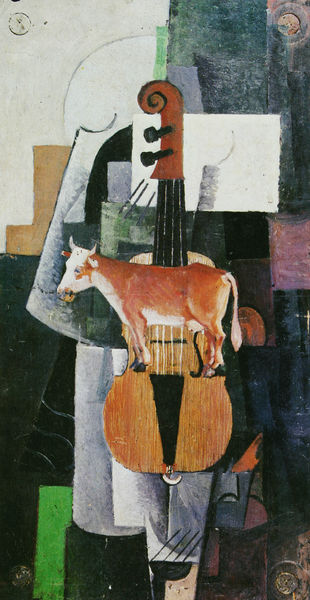
Titel: Alogismus. Kuh und Violine
Künstler: Kasimir Malewitsch
Standort: St. Petersburg
Institution: Russisches Museum
Schlagwörter: blau, gemälde, kopf, mann, weiß, dreieck, grün, kubismus, kubistisch, braun, bunt, grau, holz, kreide, orange, profil, schwarz, türkis, rot, expressionismus, flächig, arm, mensch, bild, instrument, signatur, öl, auge, figur, mantel, bass, gitarre, musik, musiker, rosa, rund, krug, vase, schwanz, orang, bogen, cello, abstrakt, farben, fläche, flächen, modern, farbe, lila, kuh, rind, linien, steg, collage, griff, rechteck, schraffur, heft, bauhaus, ecken, quadrate, geometrisch, bratsche, geige, saite, violine, maserung, picasso, konstruktion, saiten, buntkuh, euter, hörner, schnecke, quadrat, viereck, ros, schrauben, kubisch, surrealistisch, analytischer kubismus, braque, chello, cellist, collagiert, 20 jahrhundert, ku(h)bismus, äabstrakt, cubic